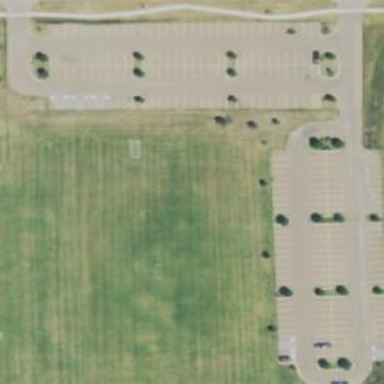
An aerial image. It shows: Parking area with asphalt surface.